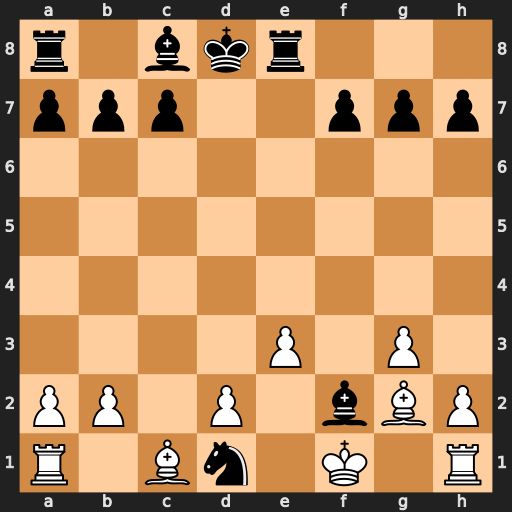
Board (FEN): r1bkr3/ppp2ppp/8/8/8/4P1P1/PP1P1bBP/R1Bn1K1R
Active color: w
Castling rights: -
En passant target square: -
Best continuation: Ke2 Bg4+ Bf3